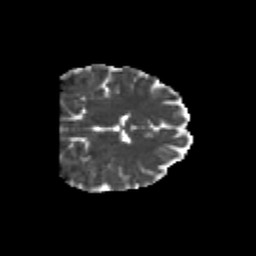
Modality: MD
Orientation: coronal
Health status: healthy
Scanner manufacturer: philips
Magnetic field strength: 3 T
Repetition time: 6.964 s
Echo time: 0.092 s